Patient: sex M, age 57
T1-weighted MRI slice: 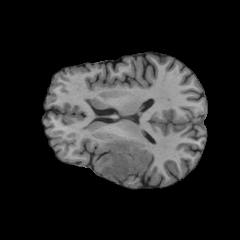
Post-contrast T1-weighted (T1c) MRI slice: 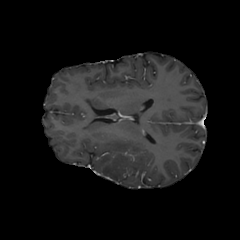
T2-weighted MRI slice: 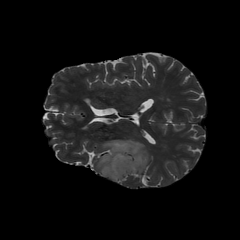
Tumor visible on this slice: yes
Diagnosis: Astrocytoma, IDH-wildtype
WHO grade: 2